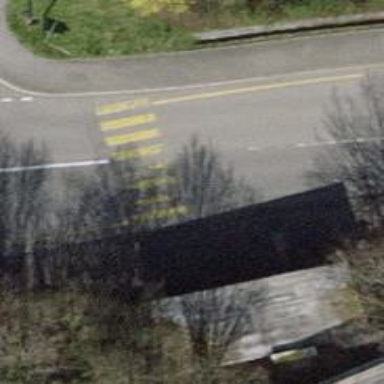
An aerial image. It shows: Marked zebra crossing on the road.